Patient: sex M, age 42
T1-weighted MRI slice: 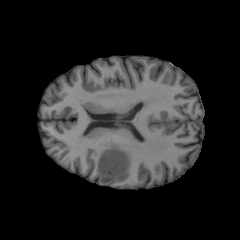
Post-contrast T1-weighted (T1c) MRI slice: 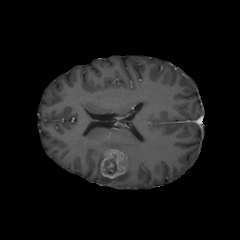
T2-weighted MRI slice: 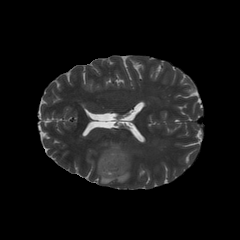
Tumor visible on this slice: yes
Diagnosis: Glioblastoma, IDH-wildtype
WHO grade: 4